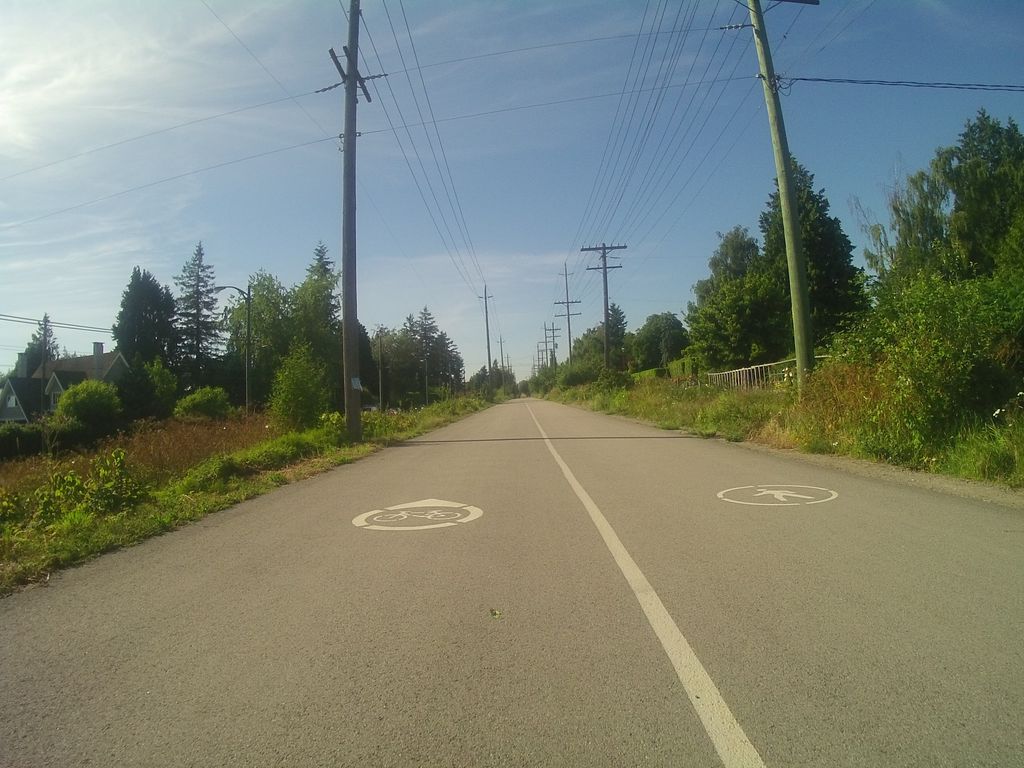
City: vancouver